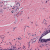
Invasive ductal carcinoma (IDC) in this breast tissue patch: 0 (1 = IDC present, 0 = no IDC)